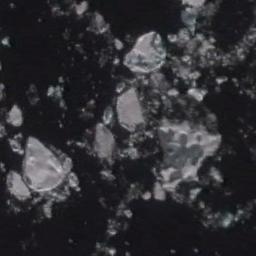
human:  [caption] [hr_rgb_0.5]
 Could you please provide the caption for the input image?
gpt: There are sea ice of different shapes and sizes .

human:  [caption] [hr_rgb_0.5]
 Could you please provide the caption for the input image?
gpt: A lot of small pieces of sea ice and some ice hummocks float in the deep blue sea .

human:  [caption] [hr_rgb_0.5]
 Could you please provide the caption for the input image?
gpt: Several large ice cubes of various sizes and surrounding small pieces of ice float on the deep blue sea .

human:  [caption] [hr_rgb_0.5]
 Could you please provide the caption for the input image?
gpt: There are many ice on the black sea .

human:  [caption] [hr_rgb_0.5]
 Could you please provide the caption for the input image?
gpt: There are some pieces of sea ice .